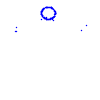
Particle: pion